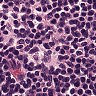
Metastatic tissue present: no